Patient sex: F
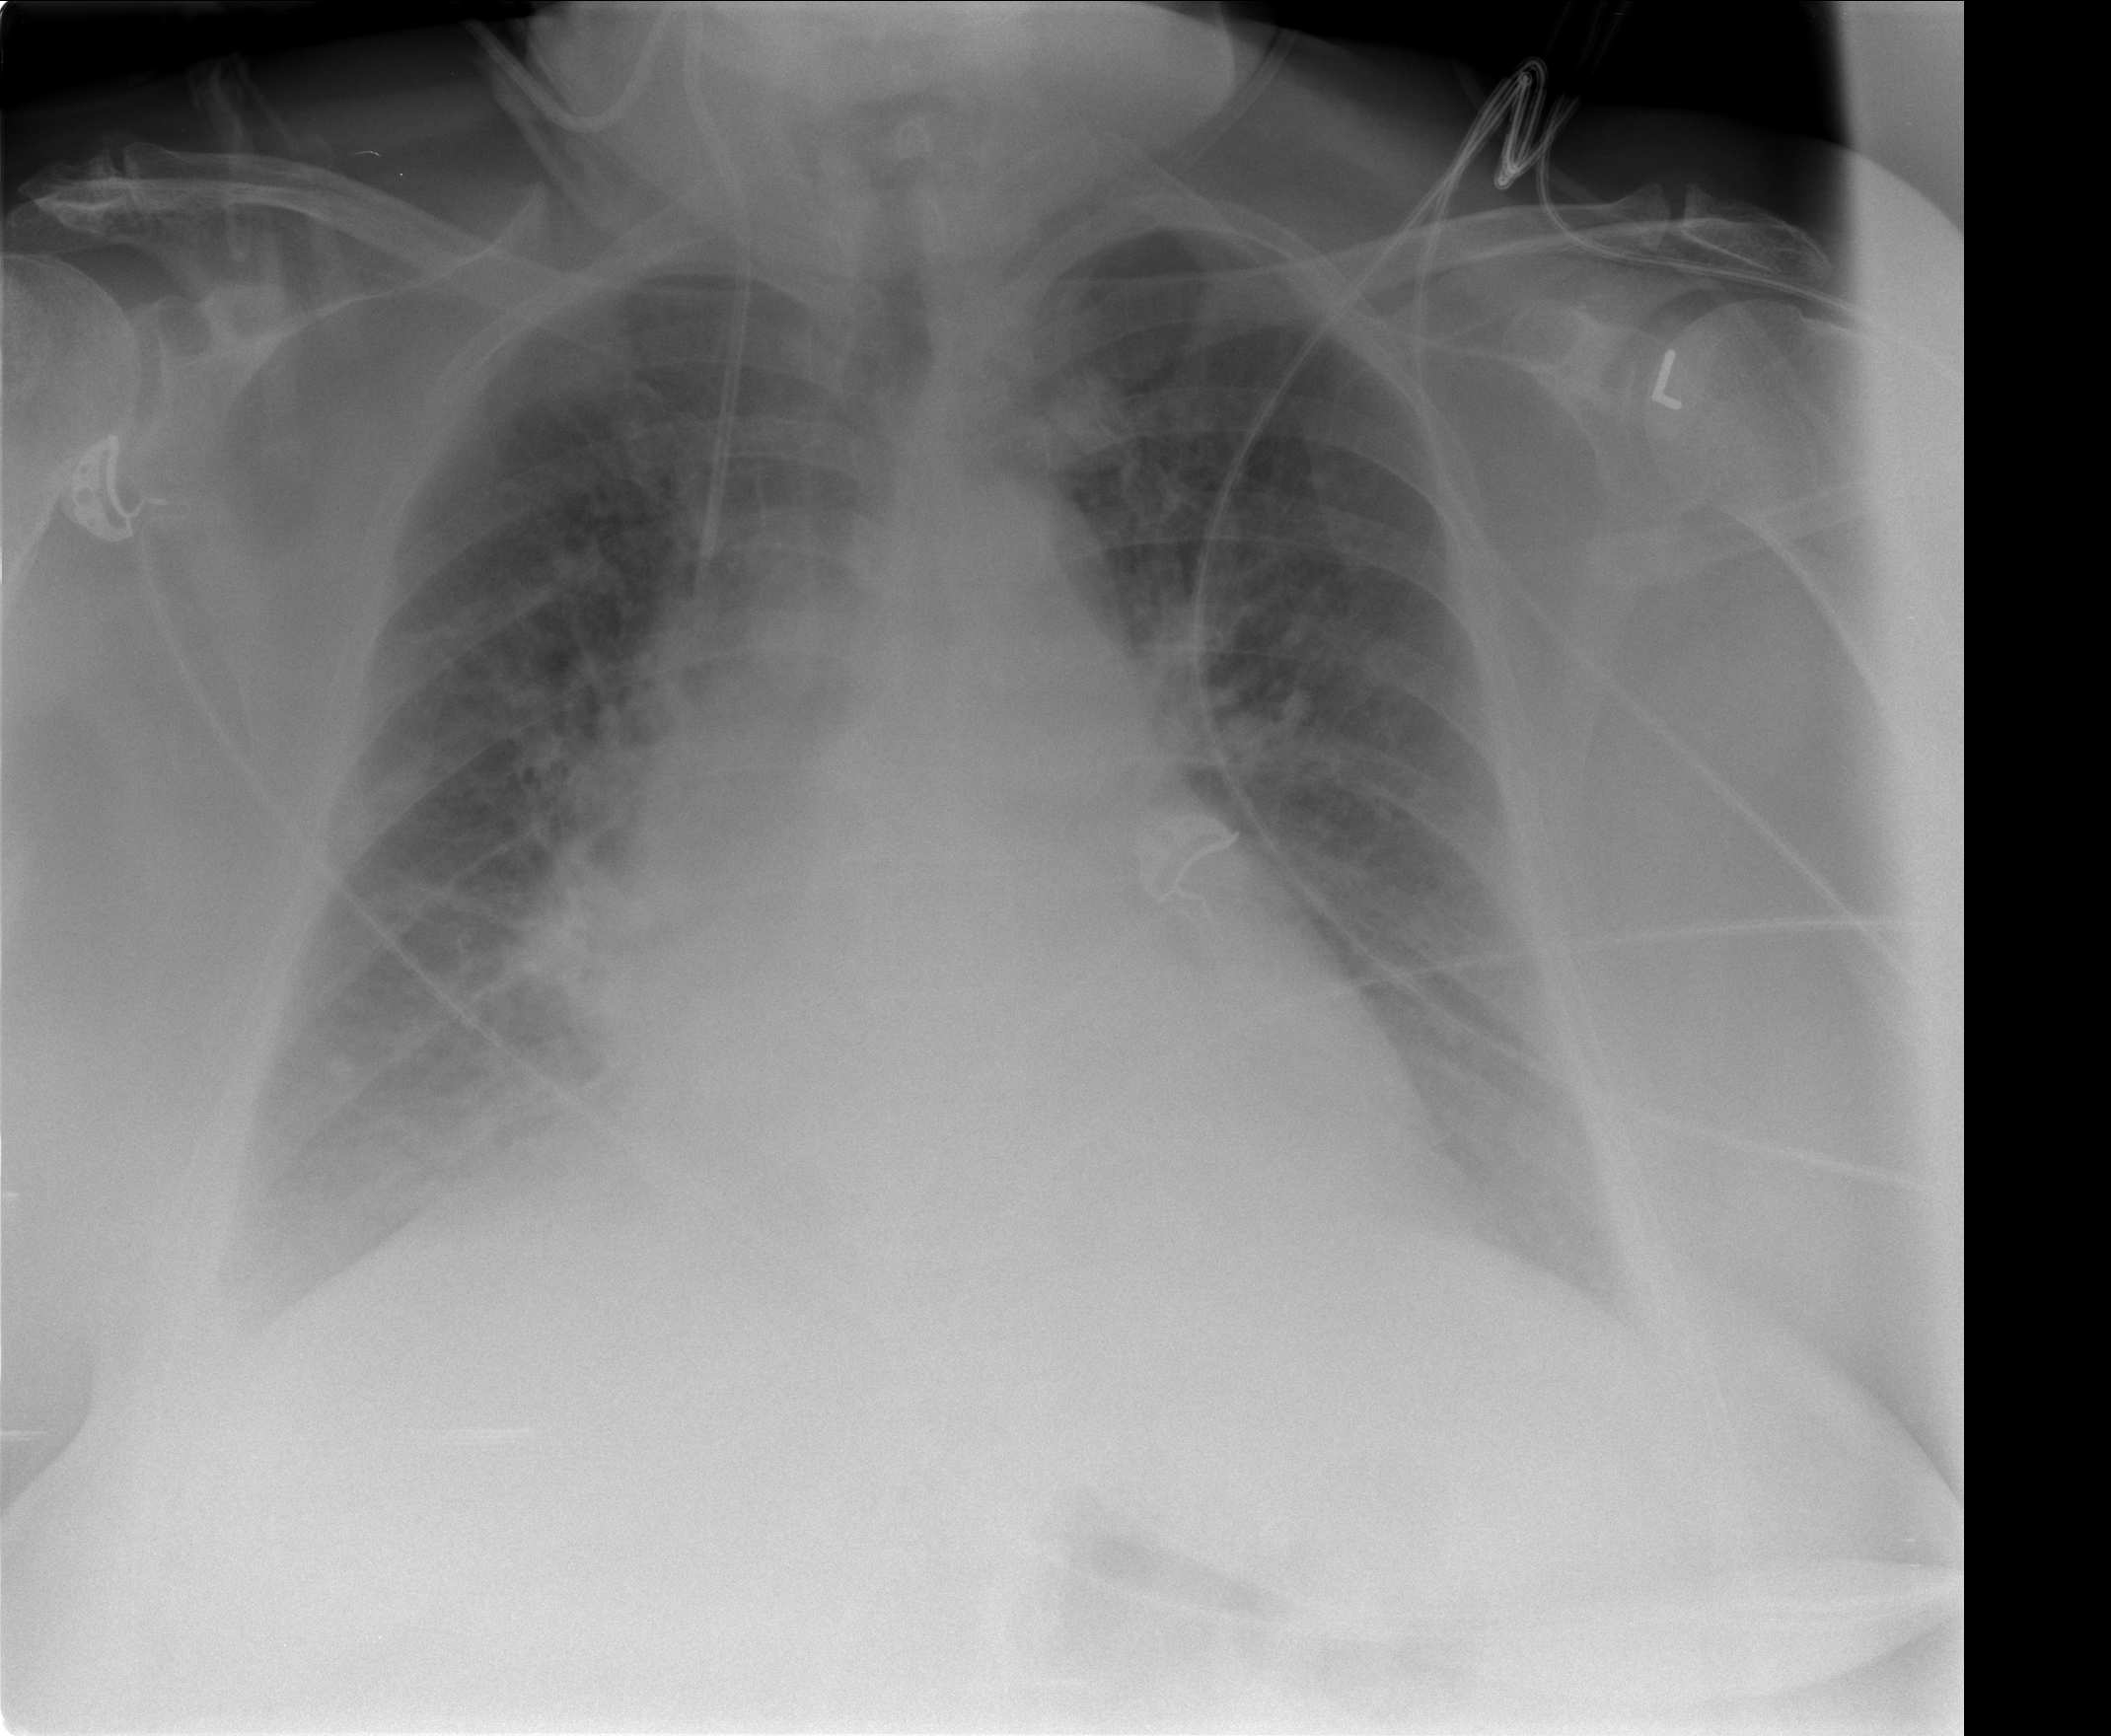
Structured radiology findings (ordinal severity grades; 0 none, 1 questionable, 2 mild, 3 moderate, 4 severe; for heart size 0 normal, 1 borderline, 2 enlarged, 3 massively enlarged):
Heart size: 2
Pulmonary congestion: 2
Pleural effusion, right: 2
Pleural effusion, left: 2
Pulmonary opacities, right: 0
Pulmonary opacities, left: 0
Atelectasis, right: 2
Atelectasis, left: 2